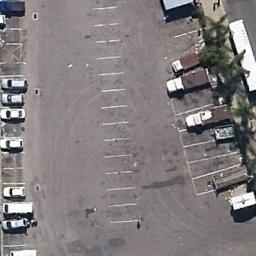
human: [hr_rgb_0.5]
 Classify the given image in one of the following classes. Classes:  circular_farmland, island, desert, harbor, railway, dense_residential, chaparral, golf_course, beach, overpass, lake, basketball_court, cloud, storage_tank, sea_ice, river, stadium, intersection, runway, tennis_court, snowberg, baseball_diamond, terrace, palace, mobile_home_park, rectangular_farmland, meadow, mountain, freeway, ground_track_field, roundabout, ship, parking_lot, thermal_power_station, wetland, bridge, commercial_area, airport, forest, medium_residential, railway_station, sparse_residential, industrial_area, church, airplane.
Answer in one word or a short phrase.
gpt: parking_lot